Question: I want to create a popup window (like given in image) in an ipad application. What UI Control that i should be using. It would be great if someone can suggest me a tutorial. I am looking for ipad only application.

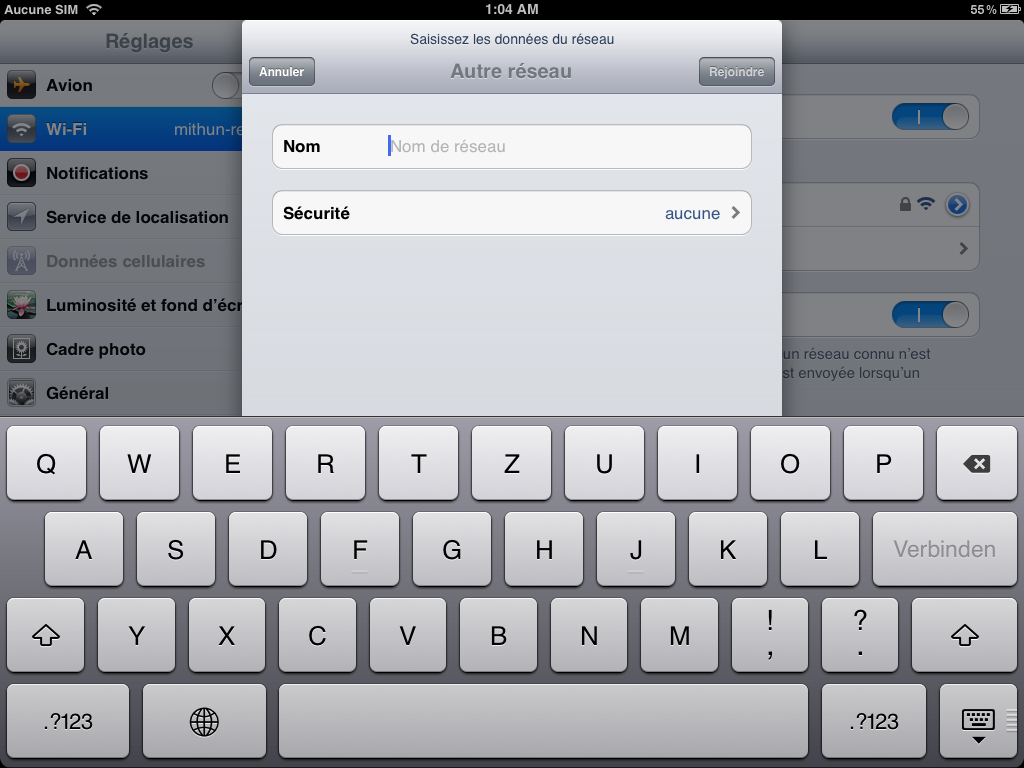
Answer: This is view controller presented in modal mode. See - <URL>
<URL>